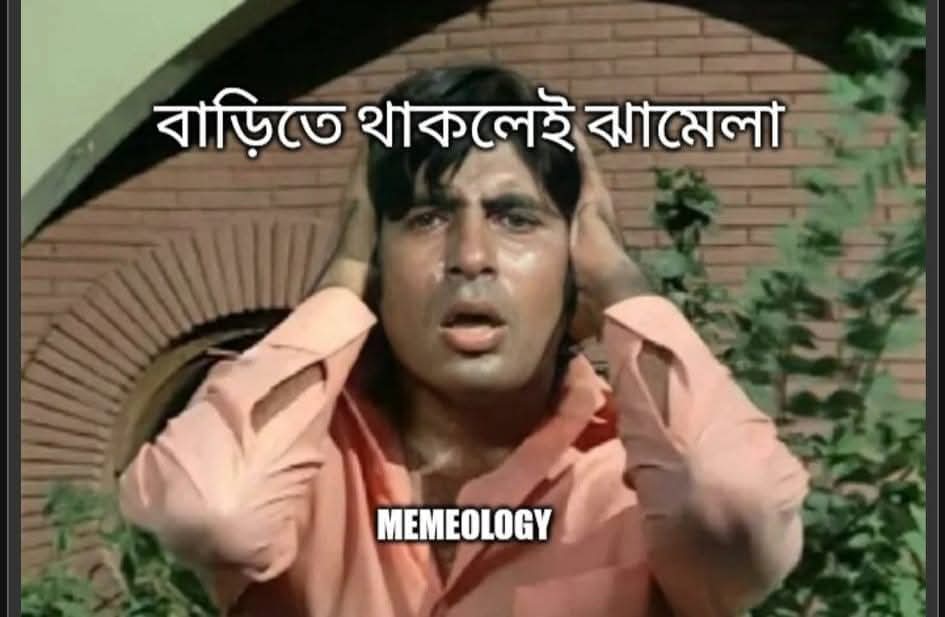
Text: বাড়িতে থাকলেই ঝামেলা
Label: Non Hate